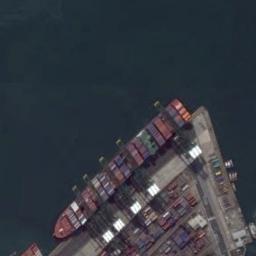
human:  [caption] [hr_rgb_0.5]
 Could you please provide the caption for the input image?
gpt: An orange-red container-laden ship docked at the dock, With large containers and loading and unloading equipment on the dock .

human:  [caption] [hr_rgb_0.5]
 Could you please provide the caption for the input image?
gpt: The cargo ship full of containers is docked at the container terminal and the water is deep blue .

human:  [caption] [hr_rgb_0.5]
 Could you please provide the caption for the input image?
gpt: There are many containers in the dock beside the ship .

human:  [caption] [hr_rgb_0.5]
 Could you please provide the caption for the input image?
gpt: There is a ship in the blue water on the shore .

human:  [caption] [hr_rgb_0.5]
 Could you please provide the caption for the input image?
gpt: The ship with many containers is at the harbor with many containers .